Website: crate-barrel
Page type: newsletter-management
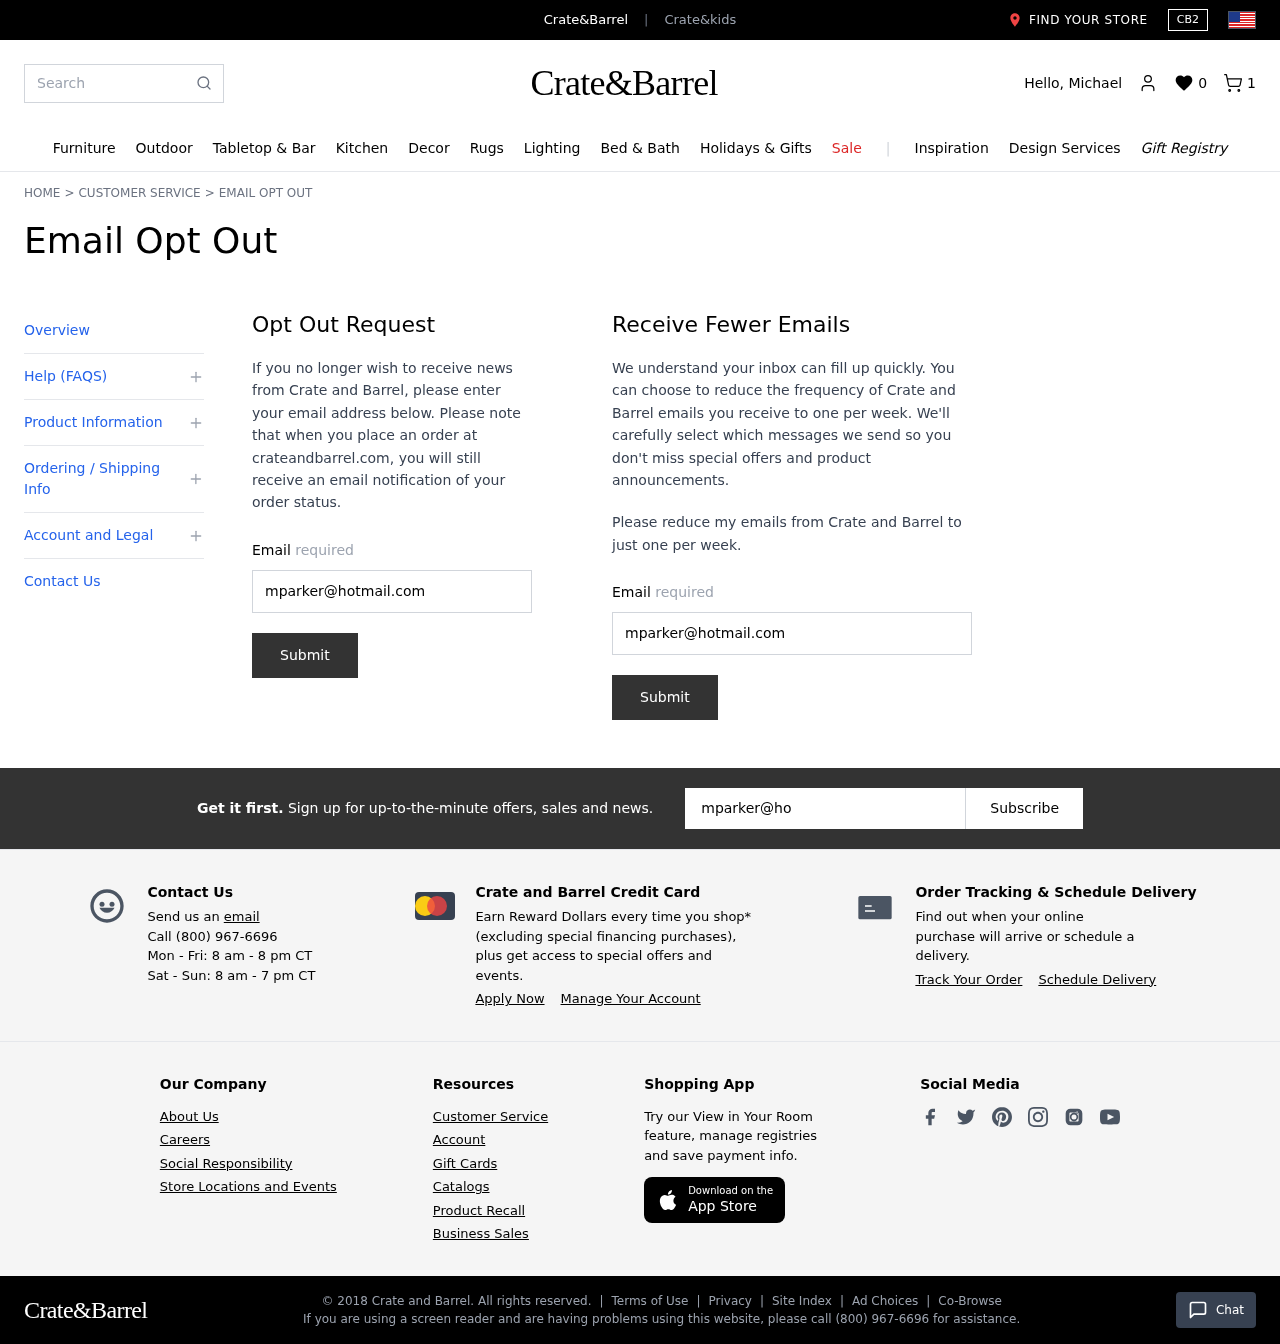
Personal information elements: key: PII_EMAIL
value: mparker@hotmail.com
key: PII_EMAIL2
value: mparker@hotmail.com
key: PII_EMAIL3
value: mparker@hotmail.com
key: PII_FIRSTNAME
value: Michael
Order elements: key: ORDER_NUM_ITEMS
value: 1
Search elements: key: HEADER_SEARCH
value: Search
Other elements: key: WISHLIST_COUNT
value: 0